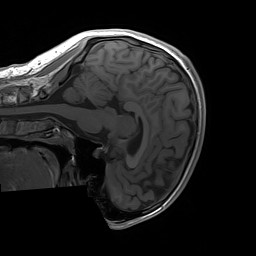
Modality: T1w
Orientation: sagittal
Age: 19
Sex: male